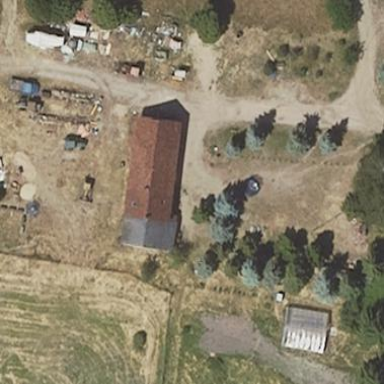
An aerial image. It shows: Farmyard area.